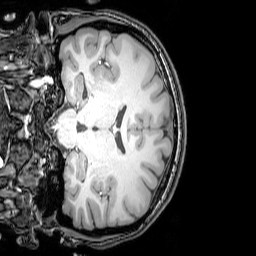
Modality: T1w
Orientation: coronal
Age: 23
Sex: female
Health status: healthy
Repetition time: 0.081 s
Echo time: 0.037 s